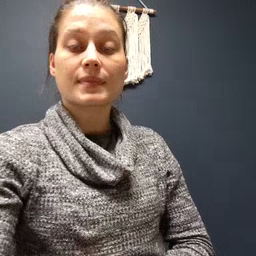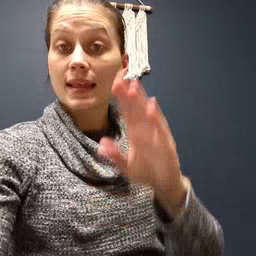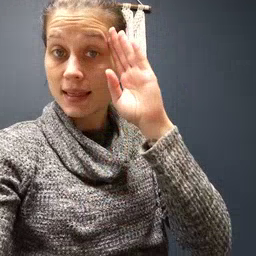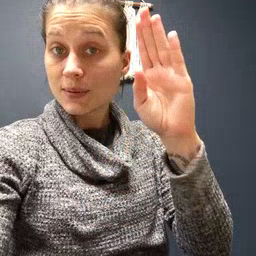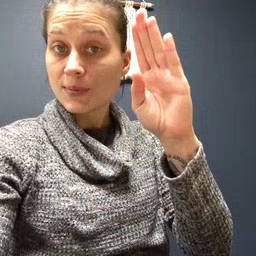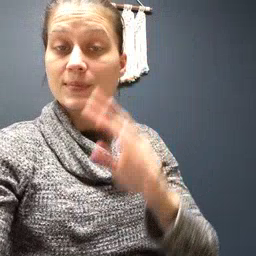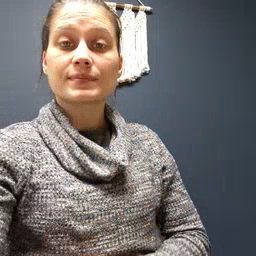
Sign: hello